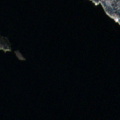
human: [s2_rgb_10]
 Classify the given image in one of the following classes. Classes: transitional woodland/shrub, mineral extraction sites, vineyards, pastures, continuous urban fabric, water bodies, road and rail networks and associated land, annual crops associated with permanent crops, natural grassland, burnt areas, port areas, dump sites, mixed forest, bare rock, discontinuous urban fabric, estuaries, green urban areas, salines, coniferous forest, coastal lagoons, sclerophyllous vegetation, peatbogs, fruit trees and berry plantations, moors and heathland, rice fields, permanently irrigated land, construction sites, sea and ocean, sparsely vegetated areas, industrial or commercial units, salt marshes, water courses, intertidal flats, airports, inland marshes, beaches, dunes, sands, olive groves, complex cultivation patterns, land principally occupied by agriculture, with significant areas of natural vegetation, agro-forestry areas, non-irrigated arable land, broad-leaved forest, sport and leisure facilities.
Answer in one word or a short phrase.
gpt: mixed forest, water bodies